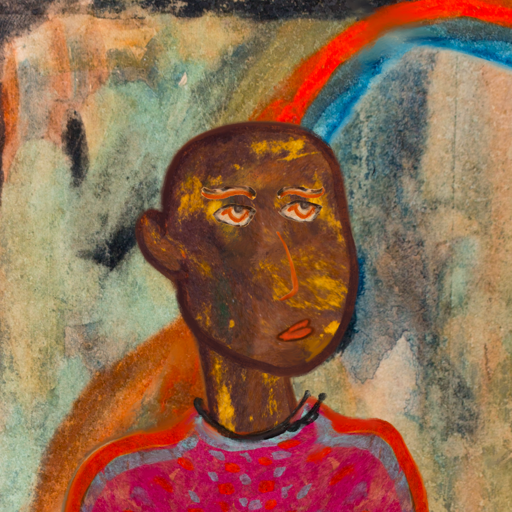
Background: Childish, Head And Neck Side: Comrade, Face Side: Experience, Bust: Sisters, Hair Side: Blank, Head Accessory: Blank, Second Necklace: Blank, Necklace: Orphan, Baby: Blank